Question: I would like to have a similar look and feel to the task-bar buttons WinAmp provides:

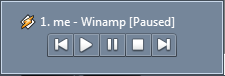
Answer: I haven't done this before, but a bit of googling this seems to be what you're talking about:

<URL>